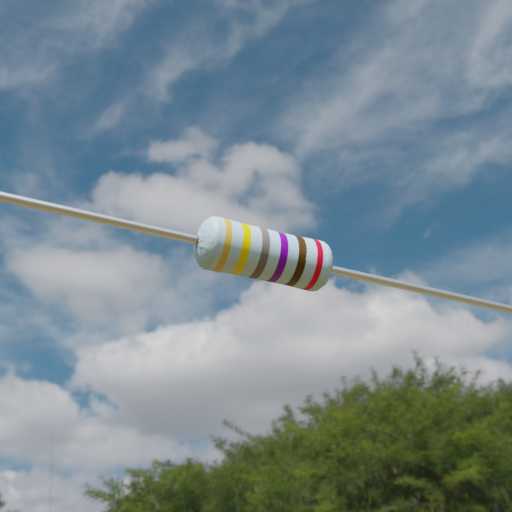
Resistor colour bands (in order): gold, yellow, gray, violet, brown, red